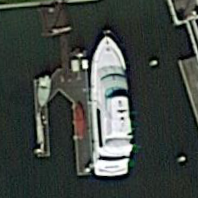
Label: civil